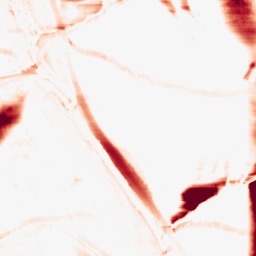
Category: morphological
Decomposition family: morphological_rect
Decomposition parameters: operation: opening
width: 50
height: 10
Upsampling method: linear_exact
Upsampling parameters: scale: 2
Upsampling scale: 2